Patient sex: F
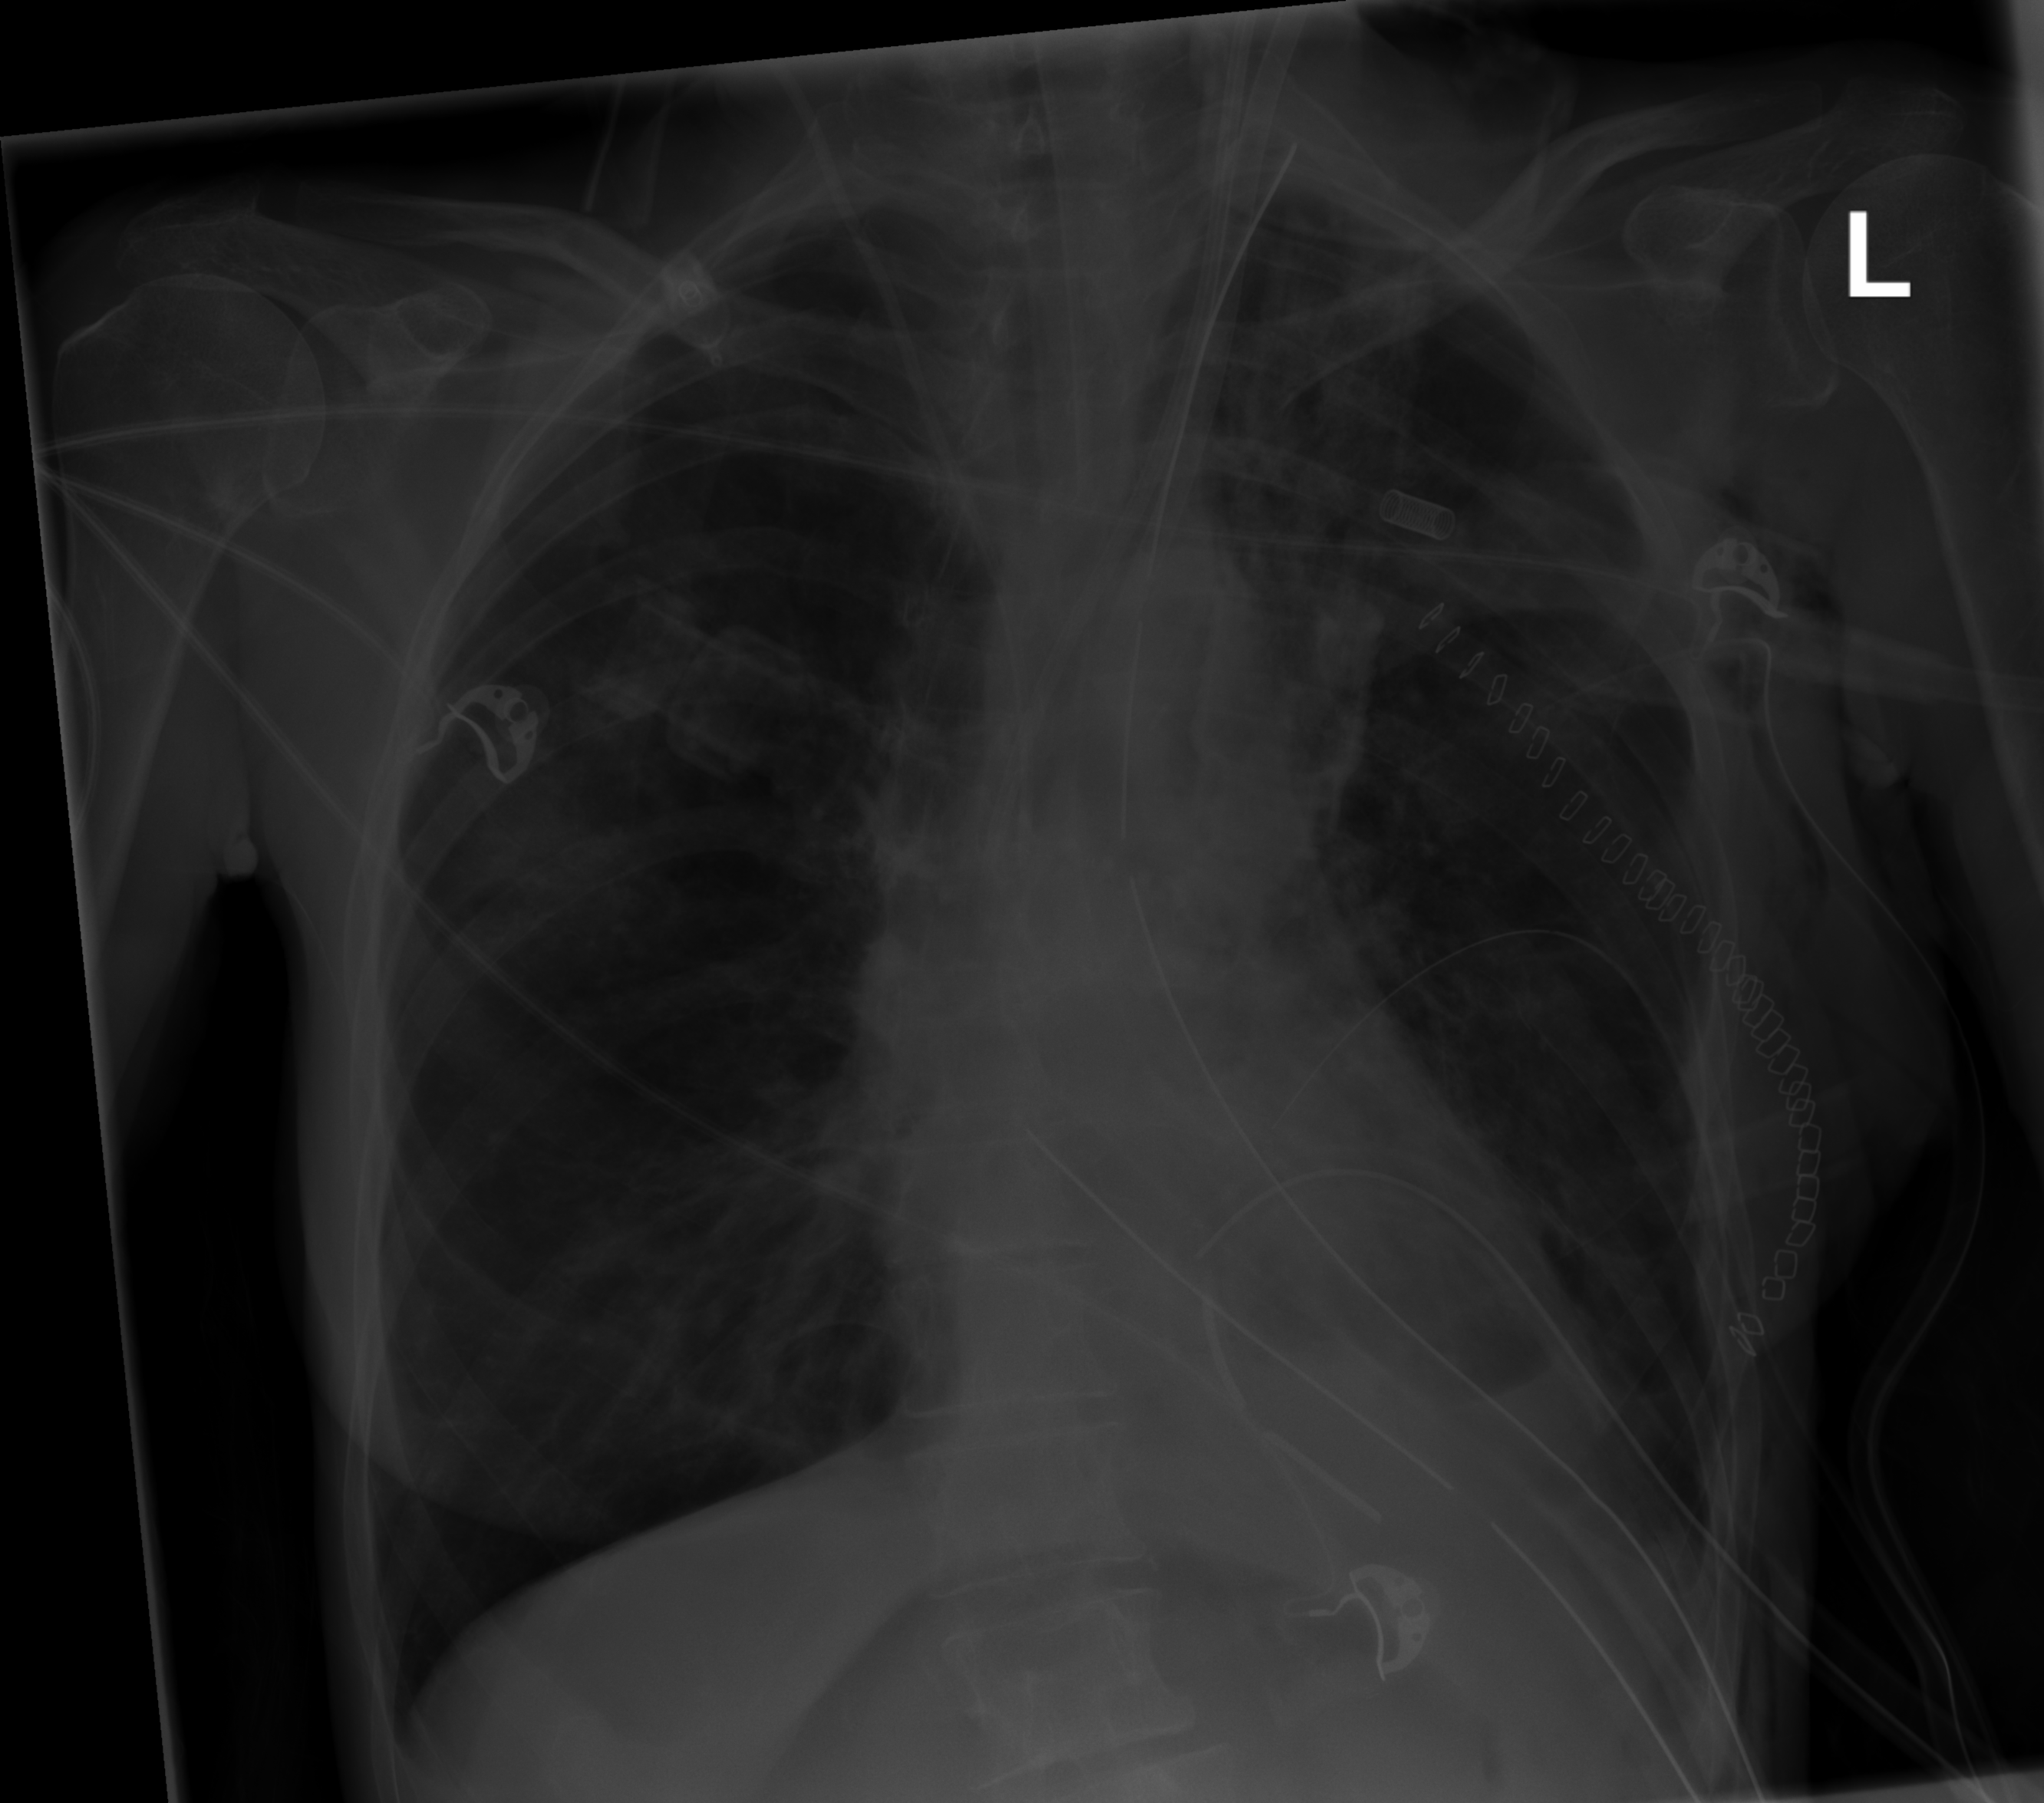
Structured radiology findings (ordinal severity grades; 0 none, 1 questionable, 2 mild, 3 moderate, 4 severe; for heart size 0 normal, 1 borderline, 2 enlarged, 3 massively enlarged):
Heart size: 0
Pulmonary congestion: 0
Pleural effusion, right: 0
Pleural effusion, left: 0
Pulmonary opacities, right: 0
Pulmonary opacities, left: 0
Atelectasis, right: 2
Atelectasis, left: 0